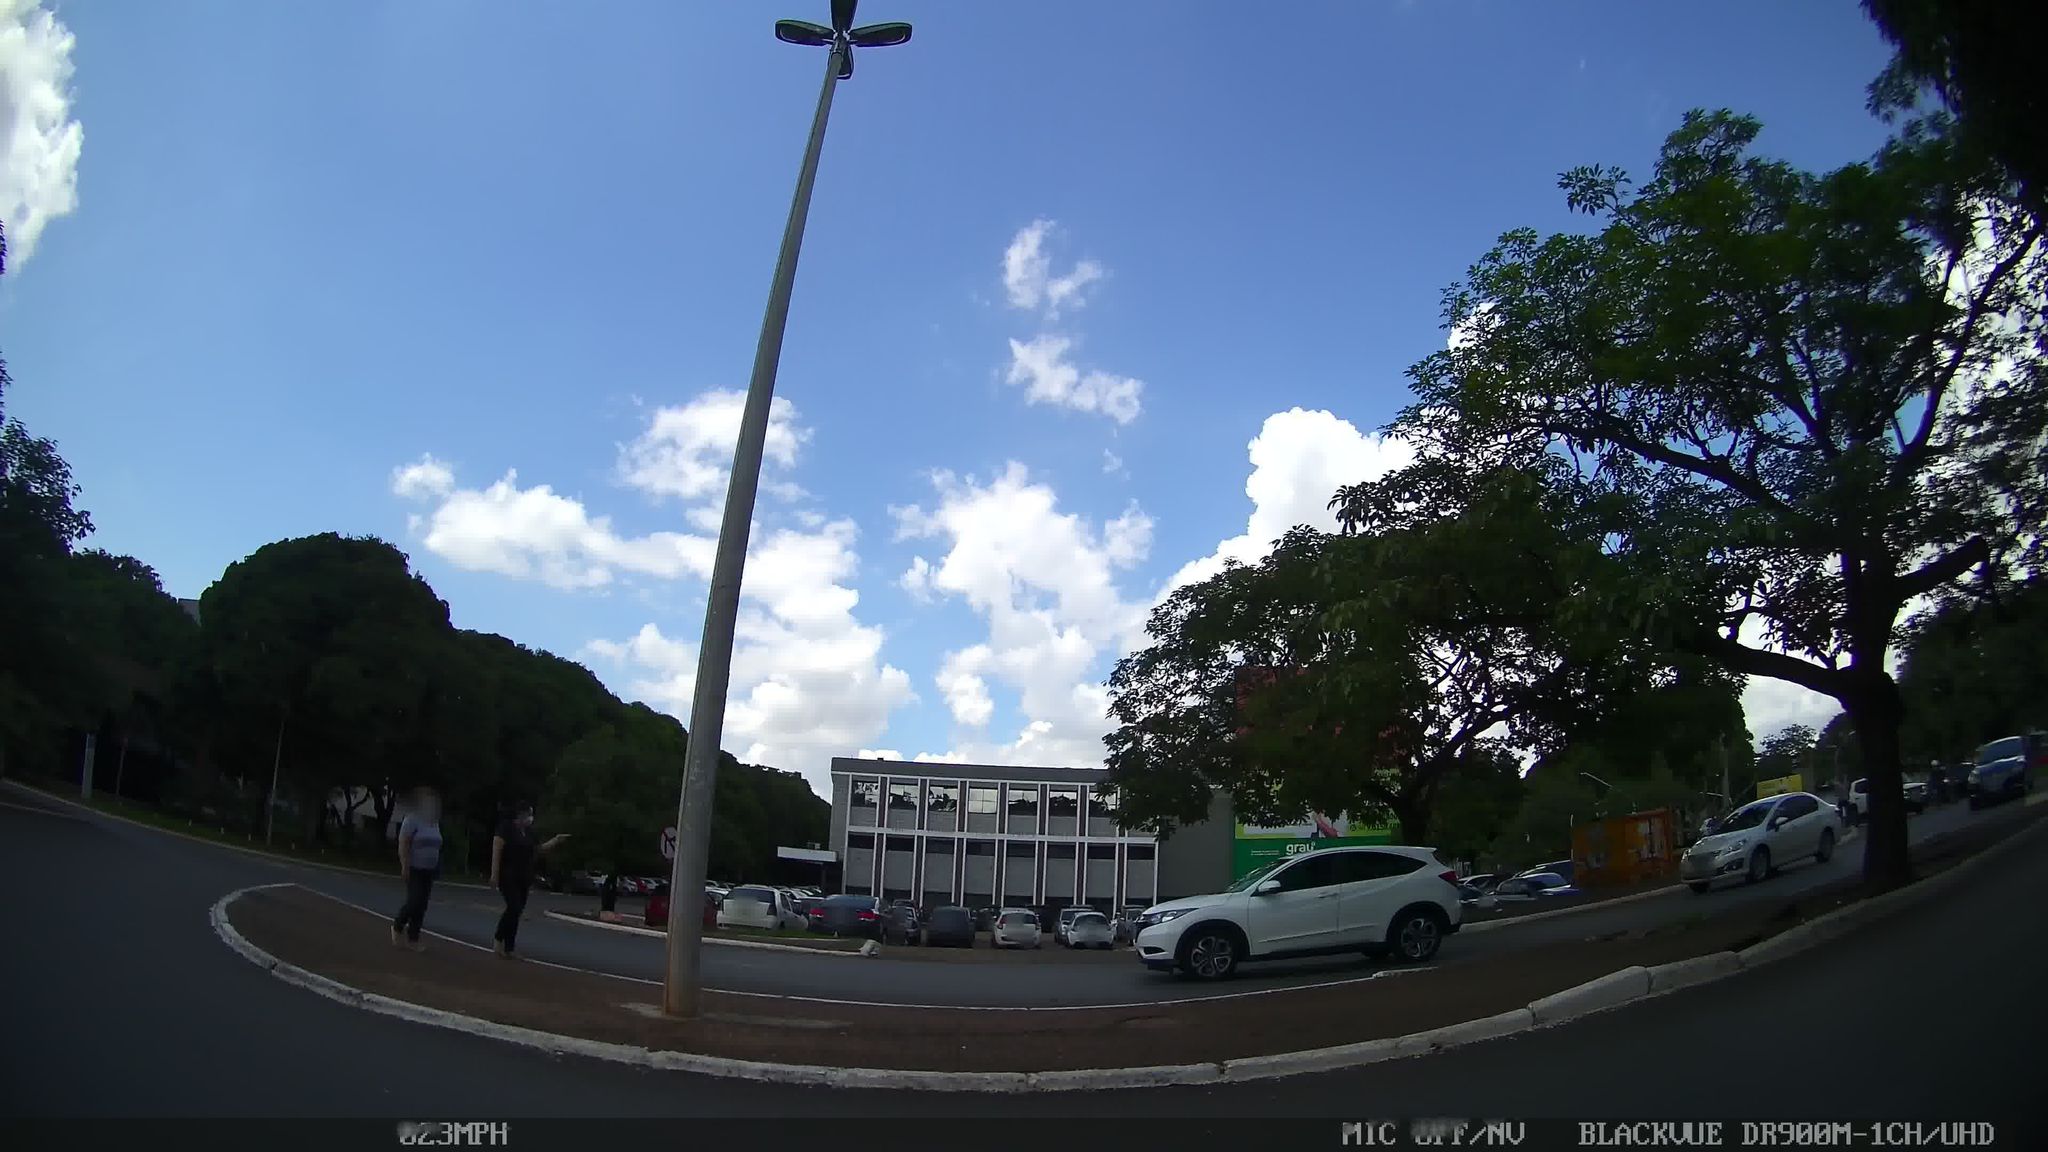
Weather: clear
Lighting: day
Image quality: good
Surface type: driving surface
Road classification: secondary
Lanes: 2
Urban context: urban centre
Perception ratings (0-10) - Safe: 3.47, Lively: 5.31, Beautiful: 7.87, Boring: 3.24, Depressing: 6.43, Wealthy: 2.72